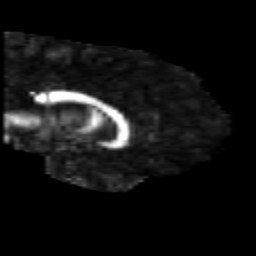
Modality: FA
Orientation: sagittal
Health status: healthy
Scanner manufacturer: siemens
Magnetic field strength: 3 T
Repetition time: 10 s
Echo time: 0.092 s